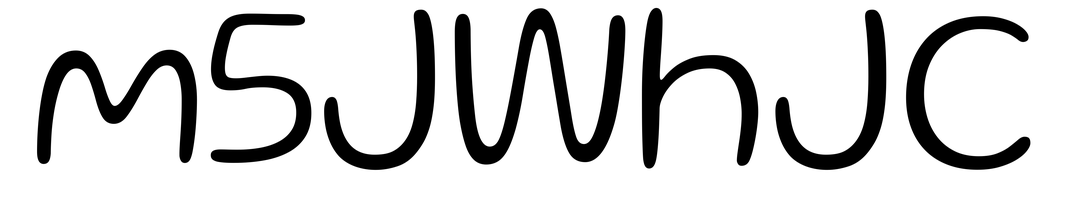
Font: Gluten_ExtraLight